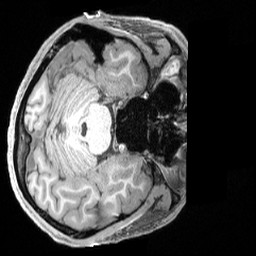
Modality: T1w
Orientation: axial
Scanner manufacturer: siemens
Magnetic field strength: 3 T
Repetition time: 2.4 s
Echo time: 0.00222 s